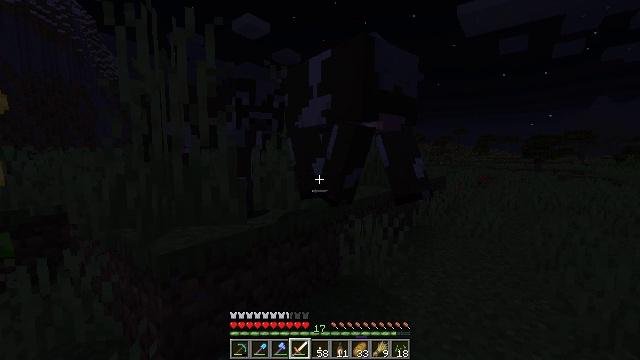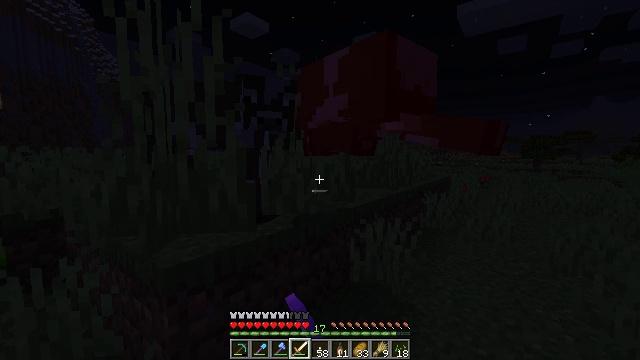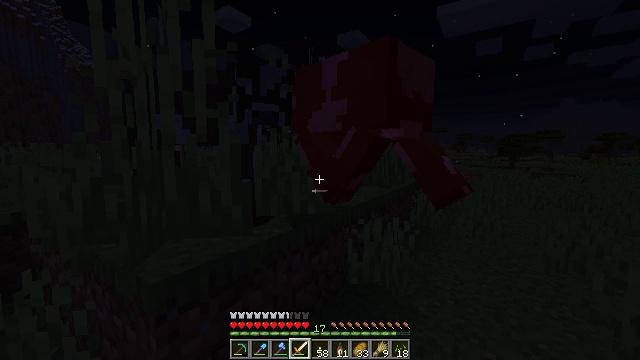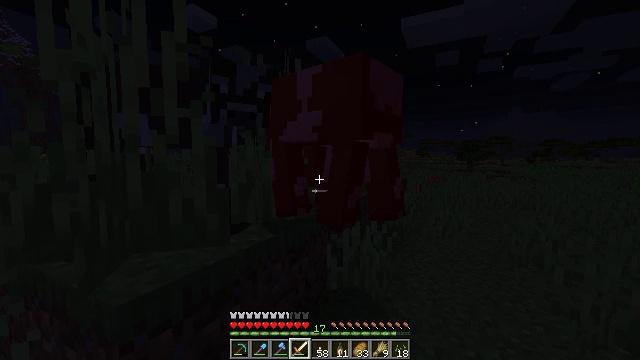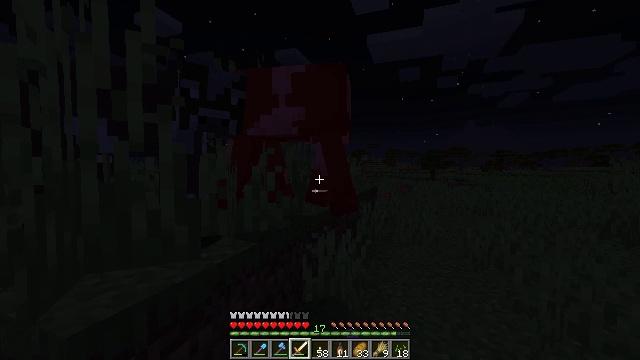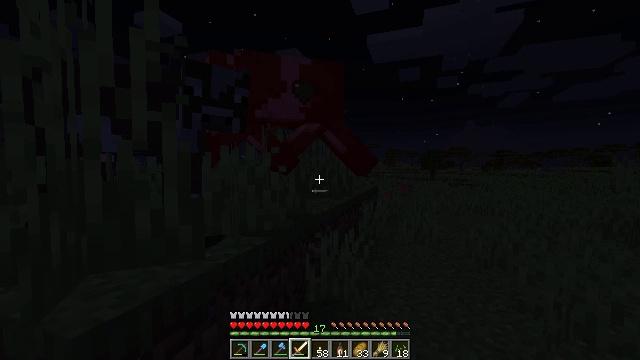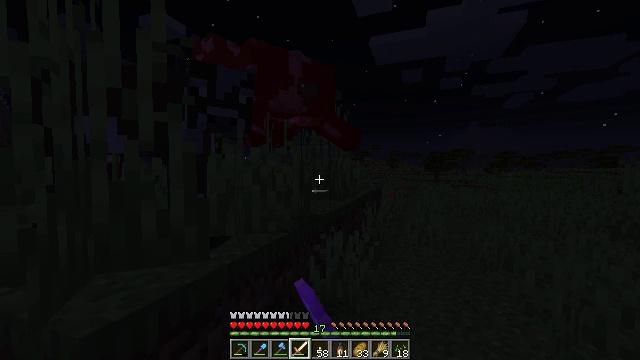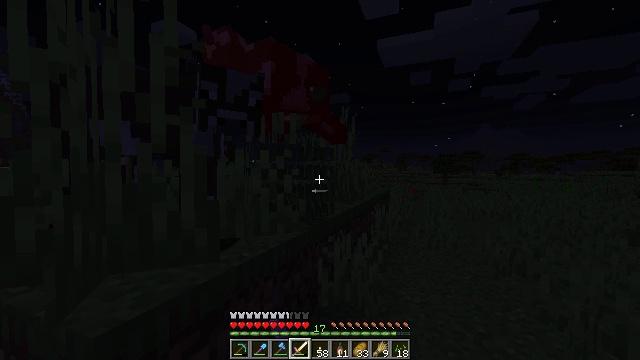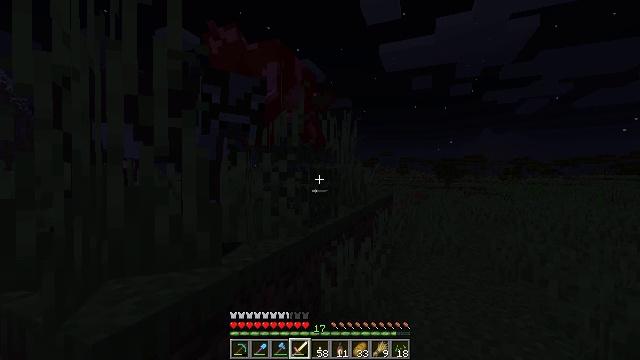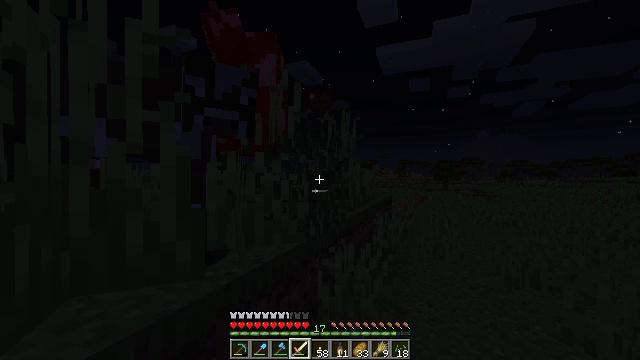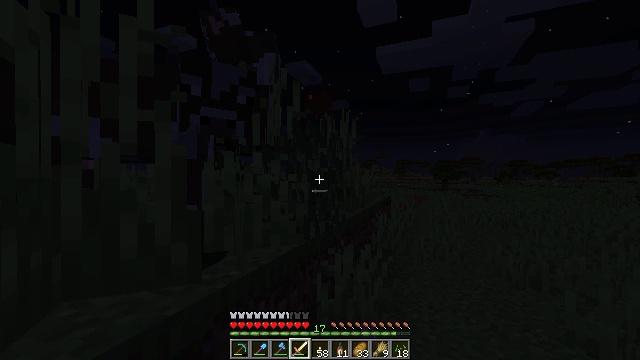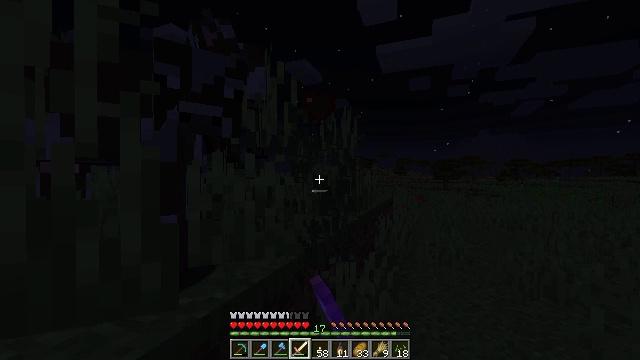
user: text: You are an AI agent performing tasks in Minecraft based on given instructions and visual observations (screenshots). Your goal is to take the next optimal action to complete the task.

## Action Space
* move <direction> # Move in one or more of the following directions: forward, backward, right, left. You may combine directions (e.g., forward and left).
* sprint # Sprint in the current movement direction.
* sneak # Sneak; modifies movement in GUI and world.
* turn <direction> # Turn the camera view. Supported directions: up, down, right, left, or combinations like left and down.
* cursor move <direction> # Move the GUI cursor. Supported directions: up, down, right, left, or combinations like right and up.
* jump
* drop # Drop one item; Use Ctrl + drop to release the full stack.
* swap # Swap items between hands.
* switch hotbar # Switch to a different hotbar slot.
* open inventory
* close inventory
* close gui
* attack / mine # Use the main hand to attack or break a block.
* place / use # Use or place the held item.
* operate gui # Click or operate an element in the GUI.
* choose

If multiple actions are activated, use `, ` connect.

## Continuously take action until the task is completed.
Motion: motion action
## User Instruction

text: Collect tall grass by breaking it.
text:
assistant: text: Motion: move forward and move left, attack / mine
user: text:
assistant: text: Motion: move forward and move left, turn right, attack / mine
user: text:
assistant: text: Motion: turn right, attack / mine
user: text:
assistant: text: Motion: turn right and up
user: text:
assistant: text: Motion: attack / mine
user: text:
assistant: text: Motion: attack / mine
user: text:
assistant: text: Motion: turn left, attack / mine
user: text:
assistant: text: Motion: move forward, attack / mine
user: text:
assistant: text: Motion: move forward
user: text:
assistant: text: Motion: move forward, attack / mine
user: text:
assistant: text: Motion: move forward, attack / mine
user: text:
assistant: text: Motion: attack / mine